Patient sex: F
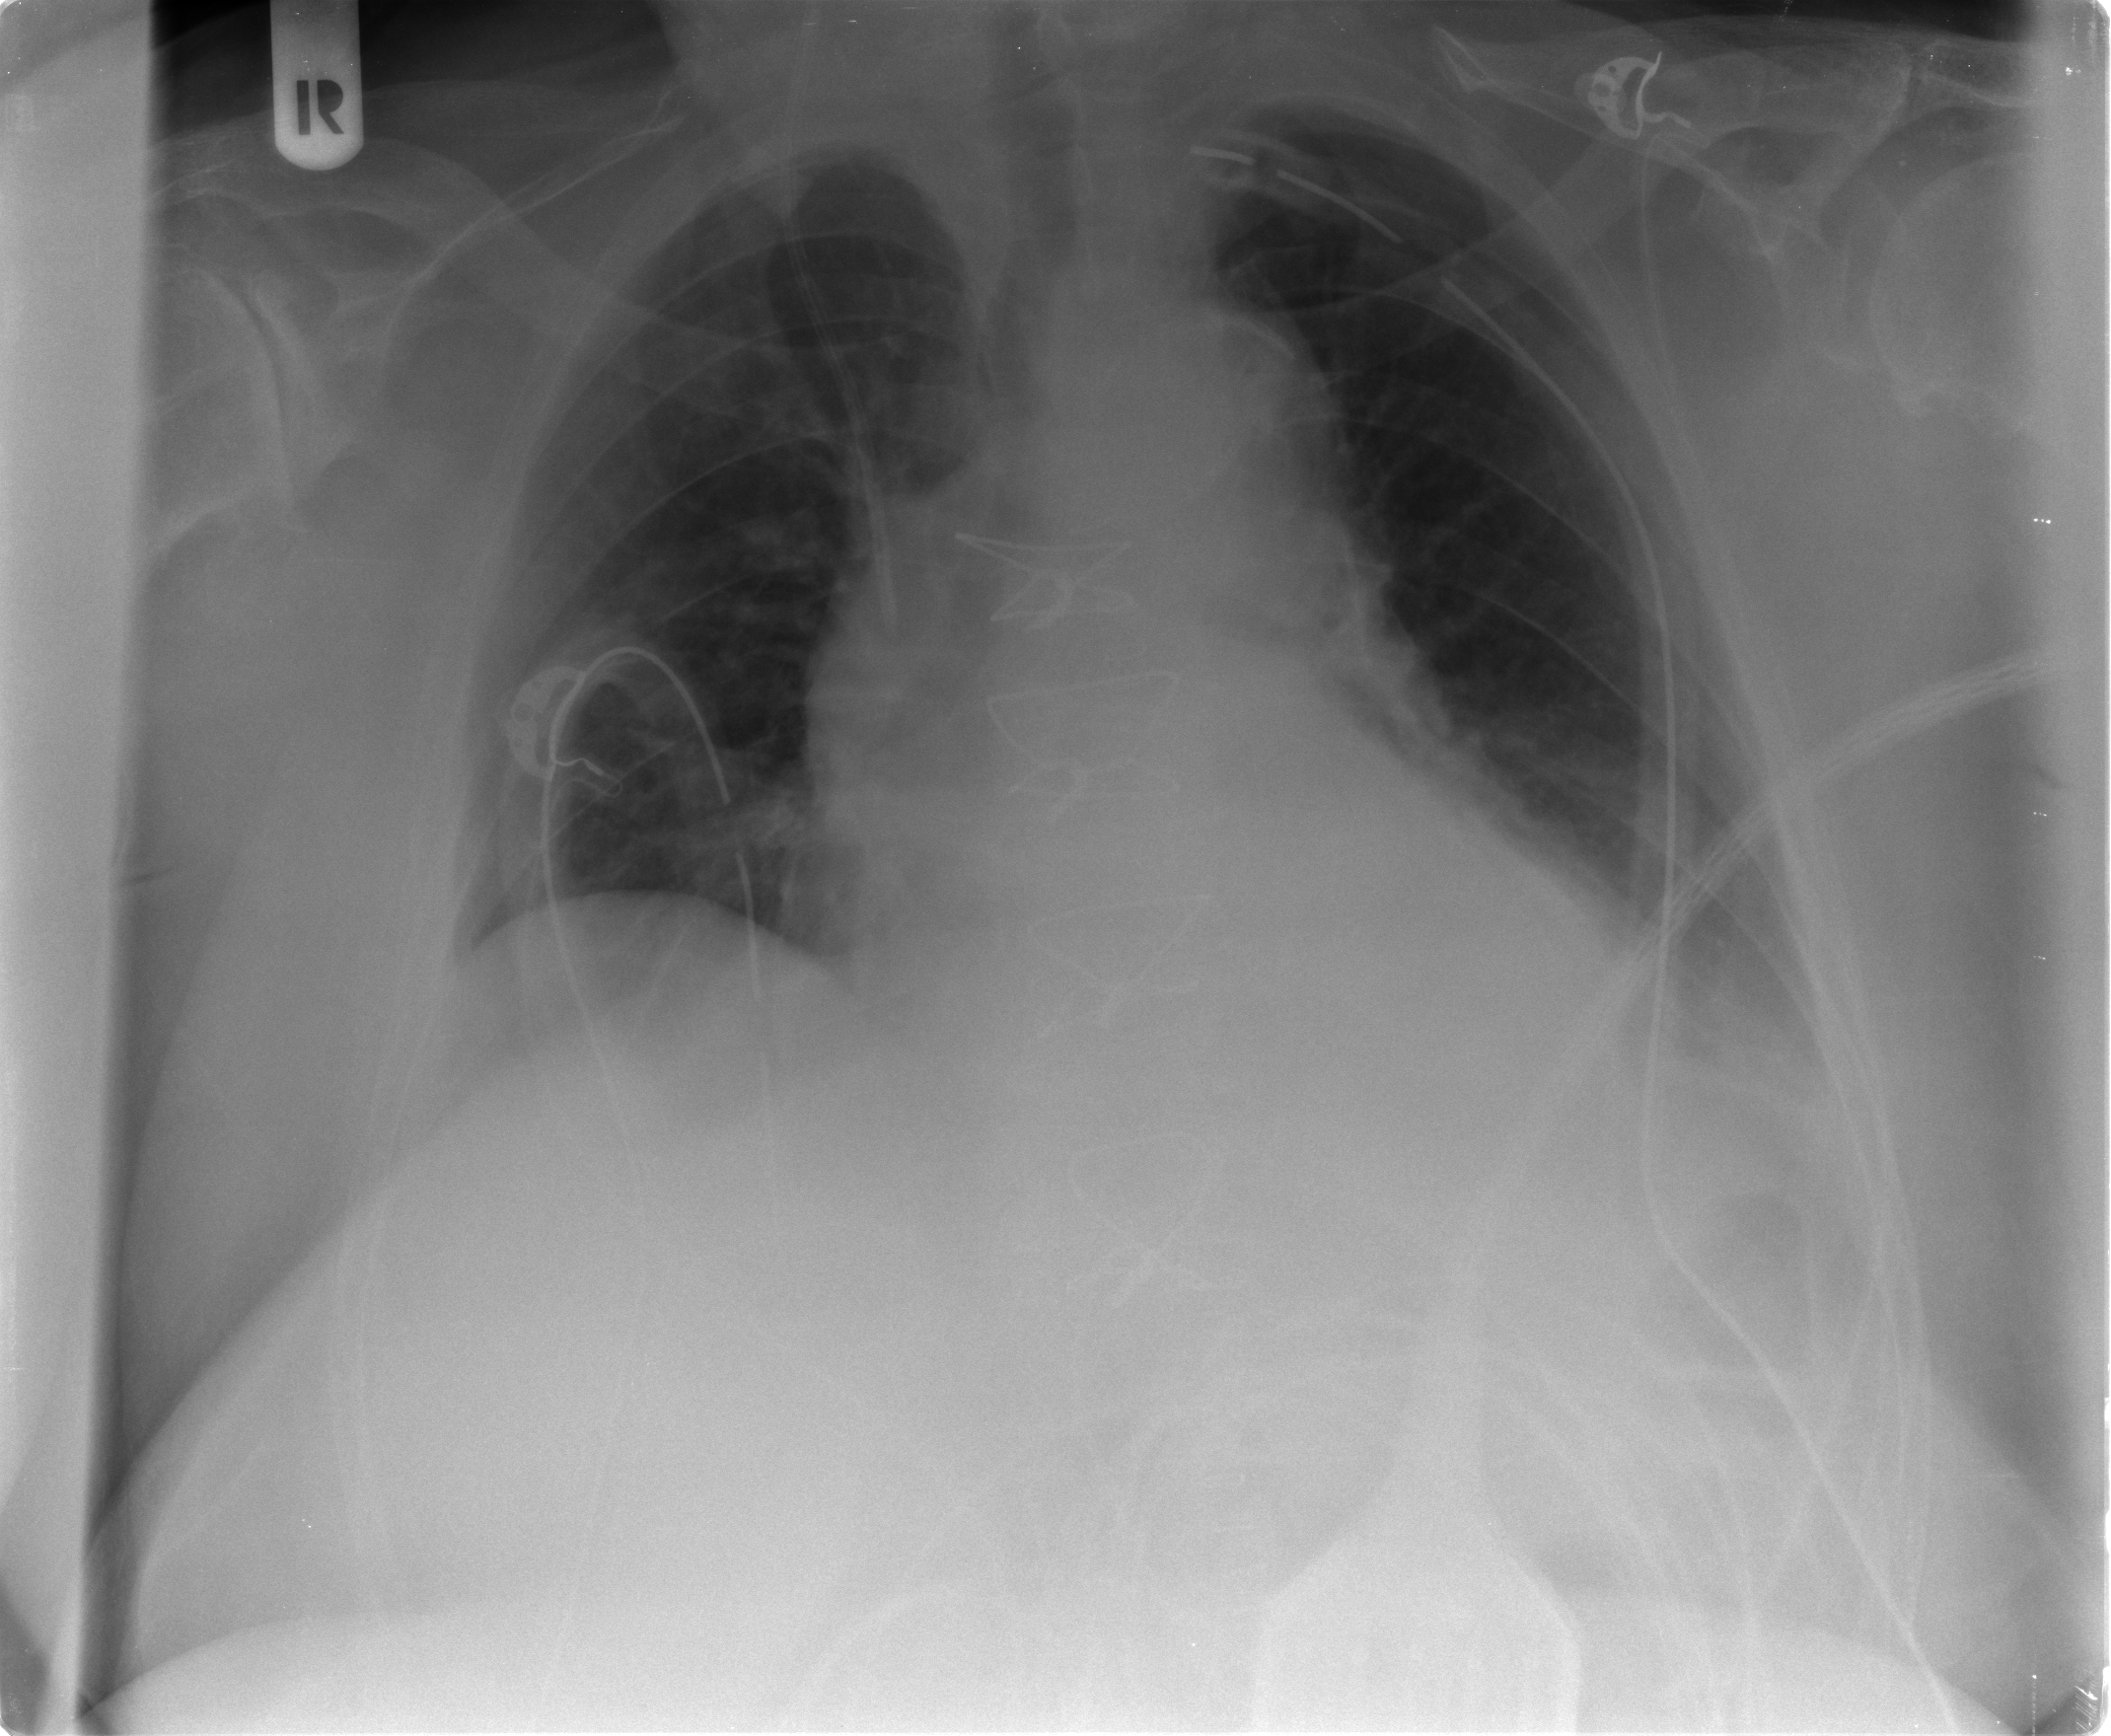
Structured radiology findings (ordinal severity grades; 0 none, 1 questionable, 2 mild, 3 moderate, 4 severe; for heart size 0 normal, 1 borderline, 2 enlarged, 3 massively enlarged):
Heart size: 0
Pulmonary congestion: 1
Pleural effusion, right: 0
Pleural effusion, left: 1
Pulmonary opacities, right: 0
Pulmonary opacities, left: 0
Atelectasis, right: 2
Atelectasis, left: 2